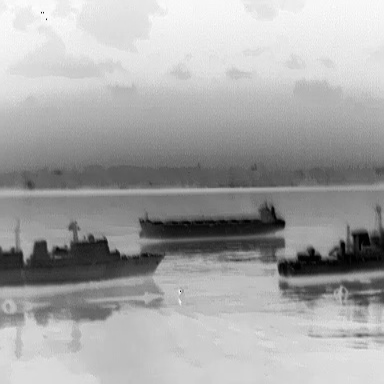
There is a liner in the infrared image.